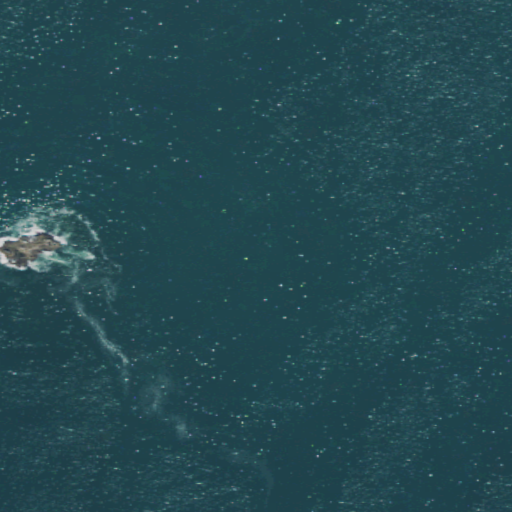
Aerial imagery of island in Washington named Flat Rock containing only open water